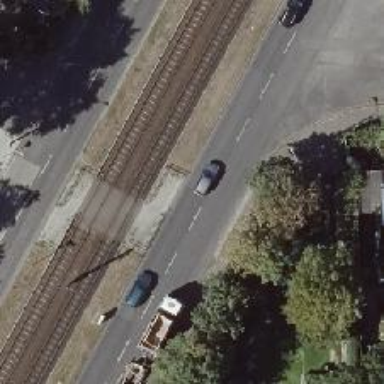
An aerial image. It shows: Secondary road with asphalt surface and lane markings.